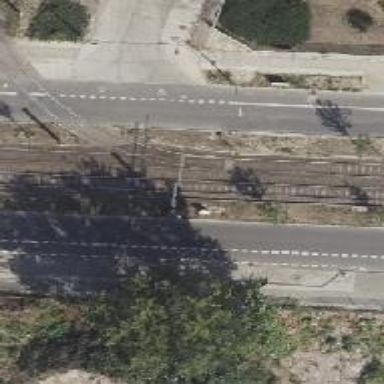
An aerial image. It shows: Railway switch with the turnout pointing to the right.